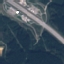
Land use / land cover: Highway